Field crop: tomato
Growth stage: 2
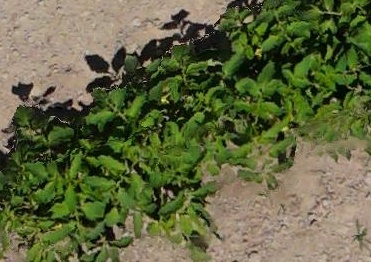
Species: tomato